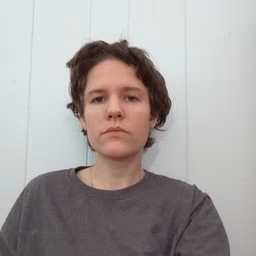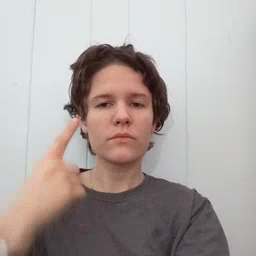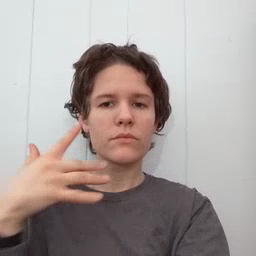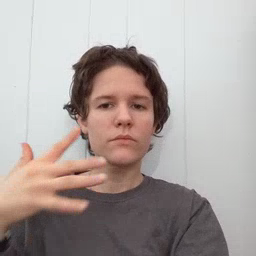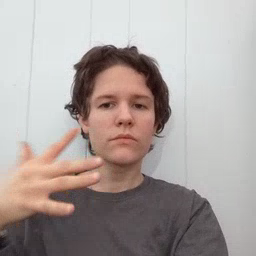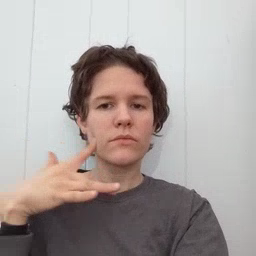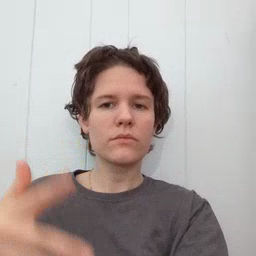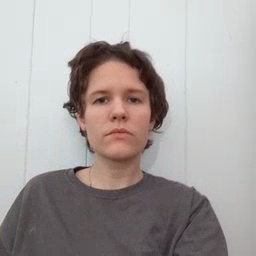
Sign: noisy